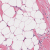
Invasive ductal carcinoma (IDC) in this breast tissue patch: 0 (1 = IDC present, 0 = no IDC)